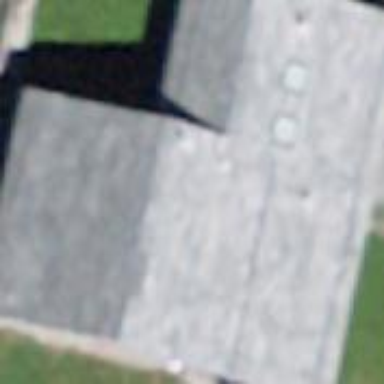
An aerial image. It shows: Building.